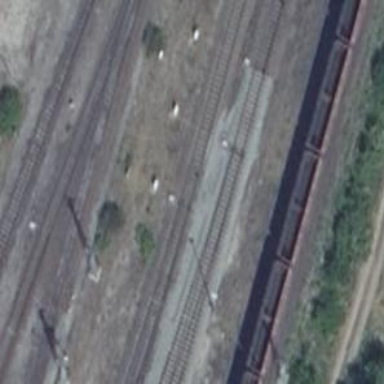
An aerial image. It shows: Railway yard with electrified contact lines.